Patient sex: M
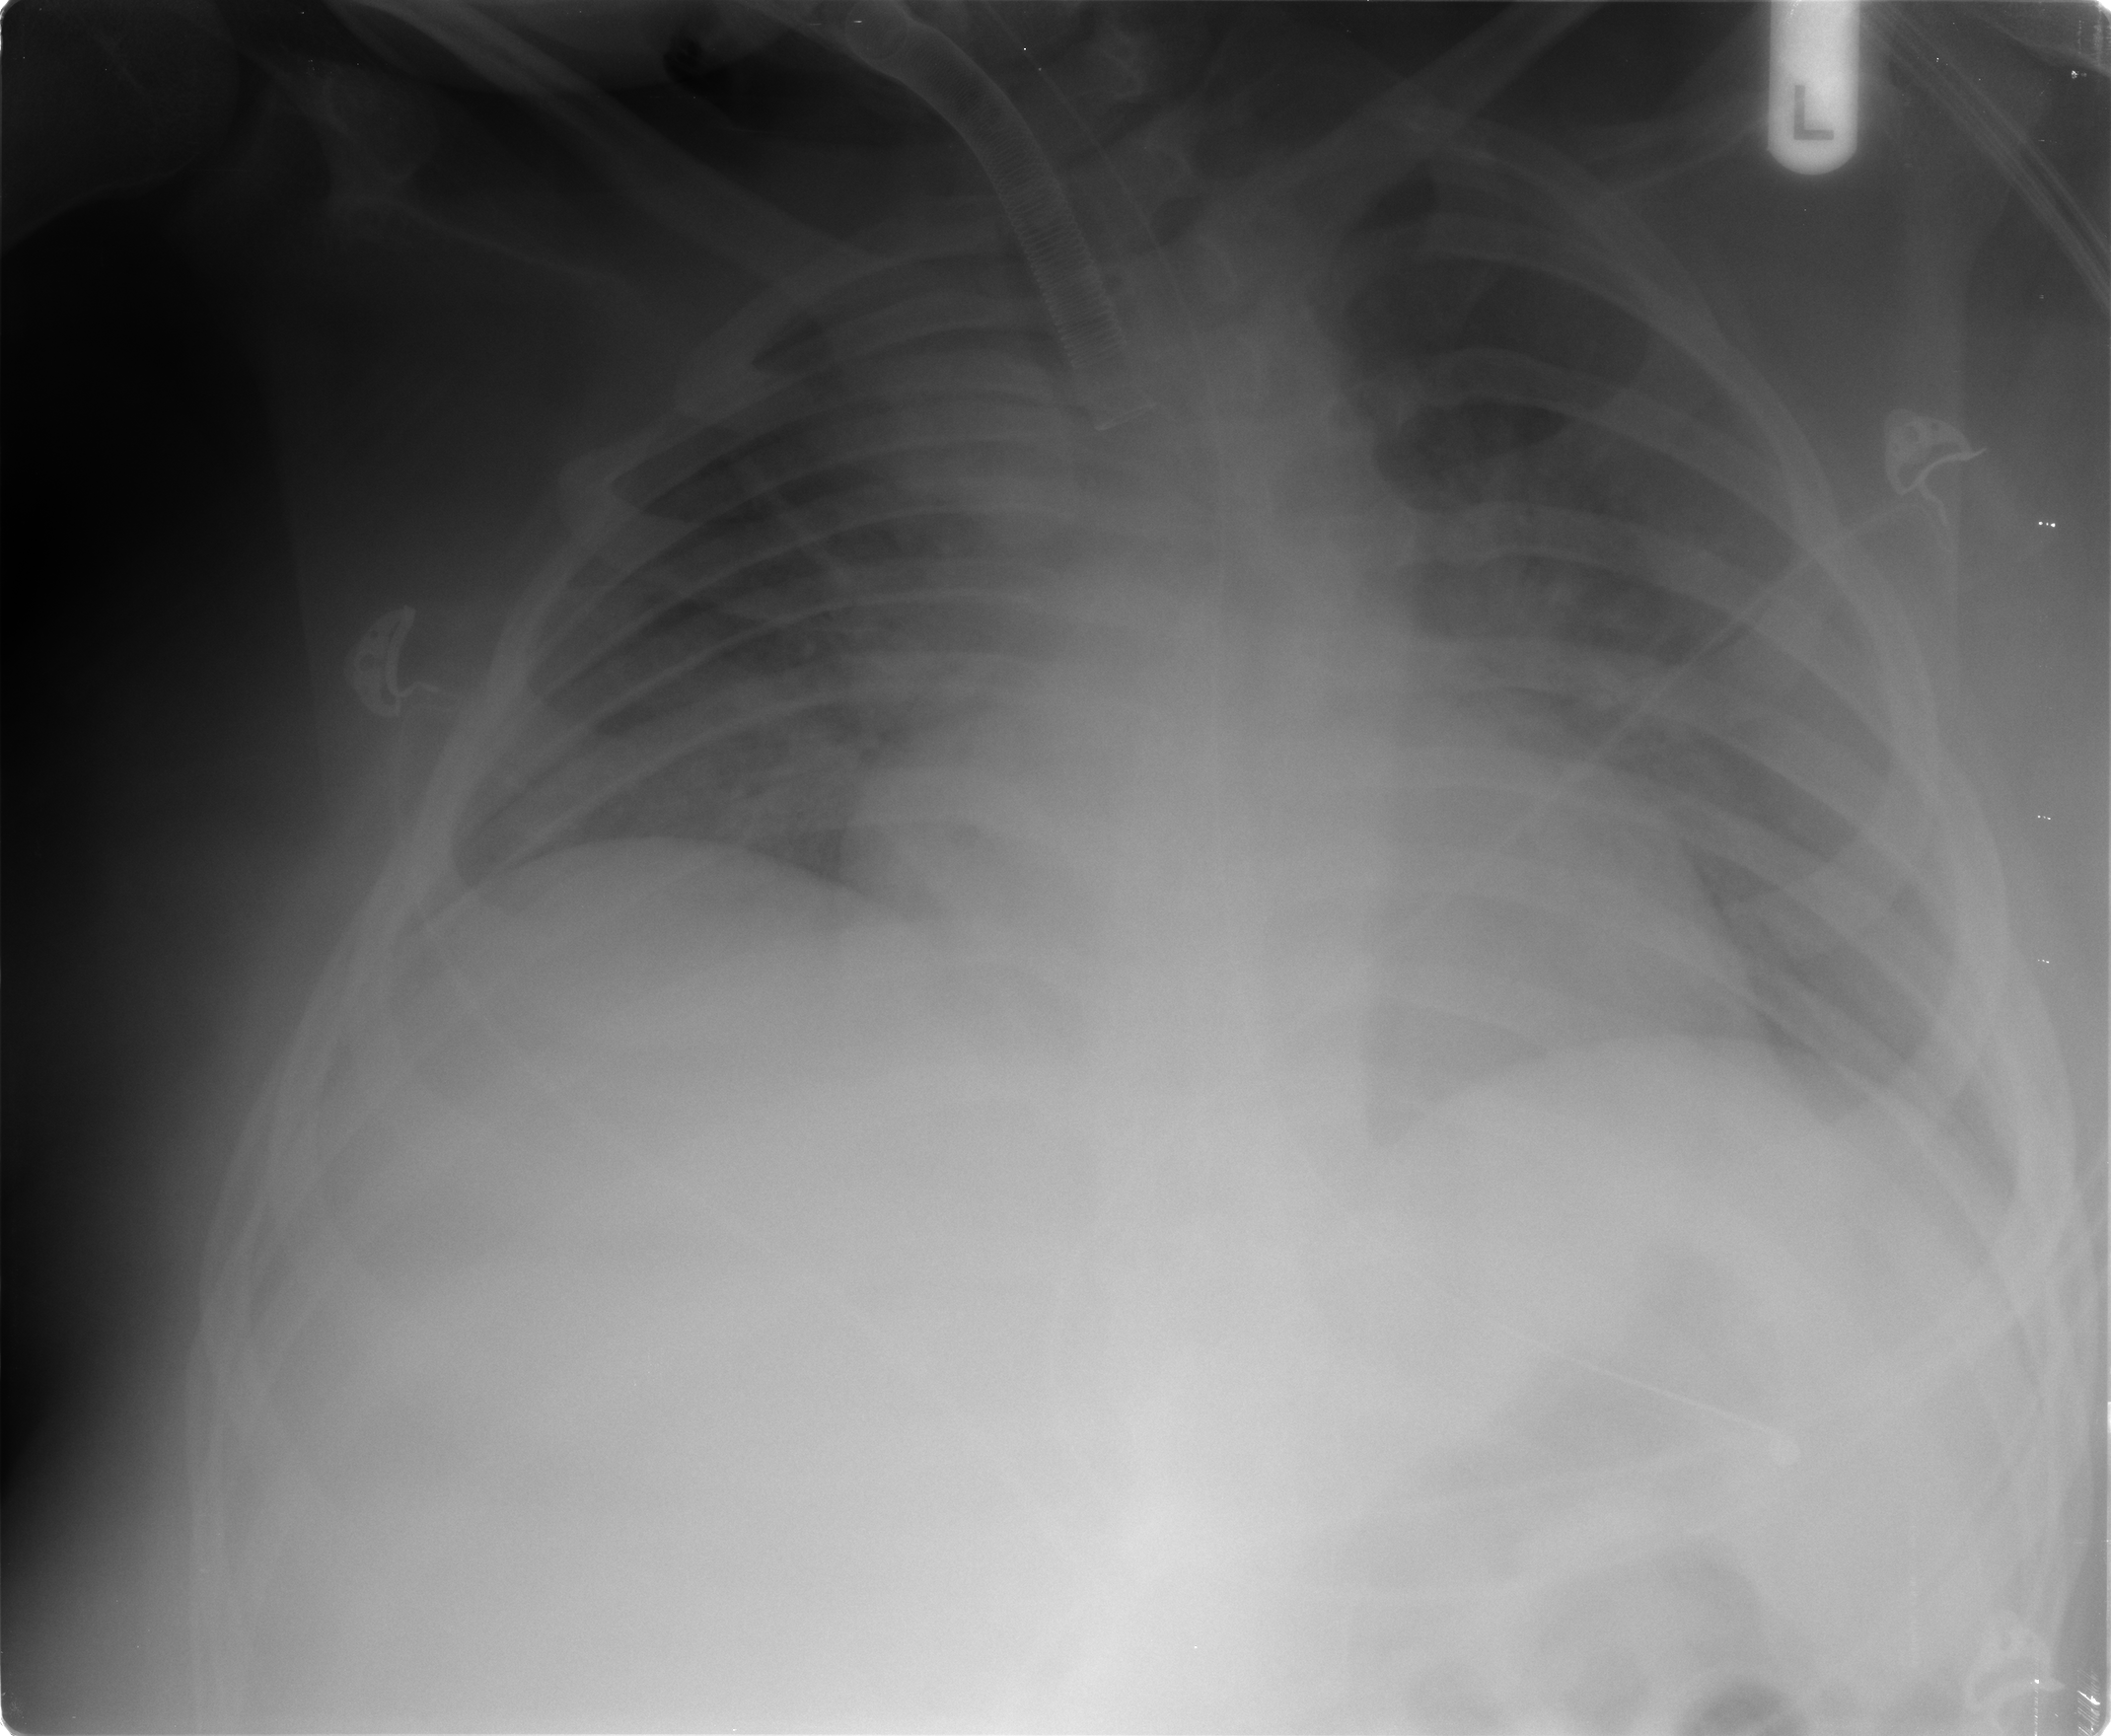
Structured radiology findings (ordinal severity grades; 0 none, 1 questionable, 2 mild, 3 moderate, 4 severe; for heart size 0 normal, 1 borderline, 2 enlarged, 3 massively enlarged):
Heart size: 1
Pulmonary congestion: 2
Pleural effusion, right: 2
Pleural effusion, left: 2
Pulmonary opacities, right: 1
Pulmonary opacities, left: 0
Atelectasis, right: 2
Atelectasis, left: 2